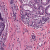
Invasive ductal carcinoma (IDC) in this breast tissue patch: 0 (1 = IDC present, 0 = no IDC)